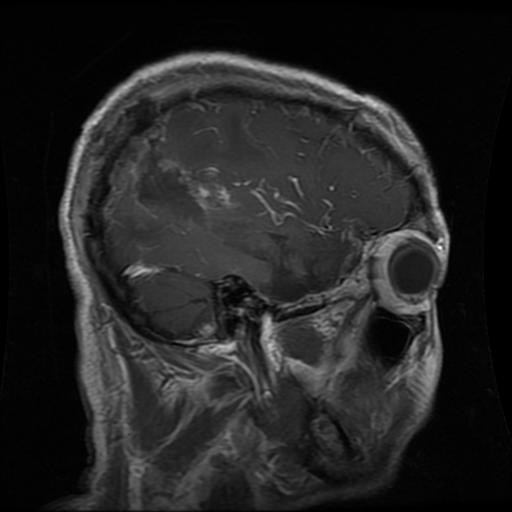
Label: glioma